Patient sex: M
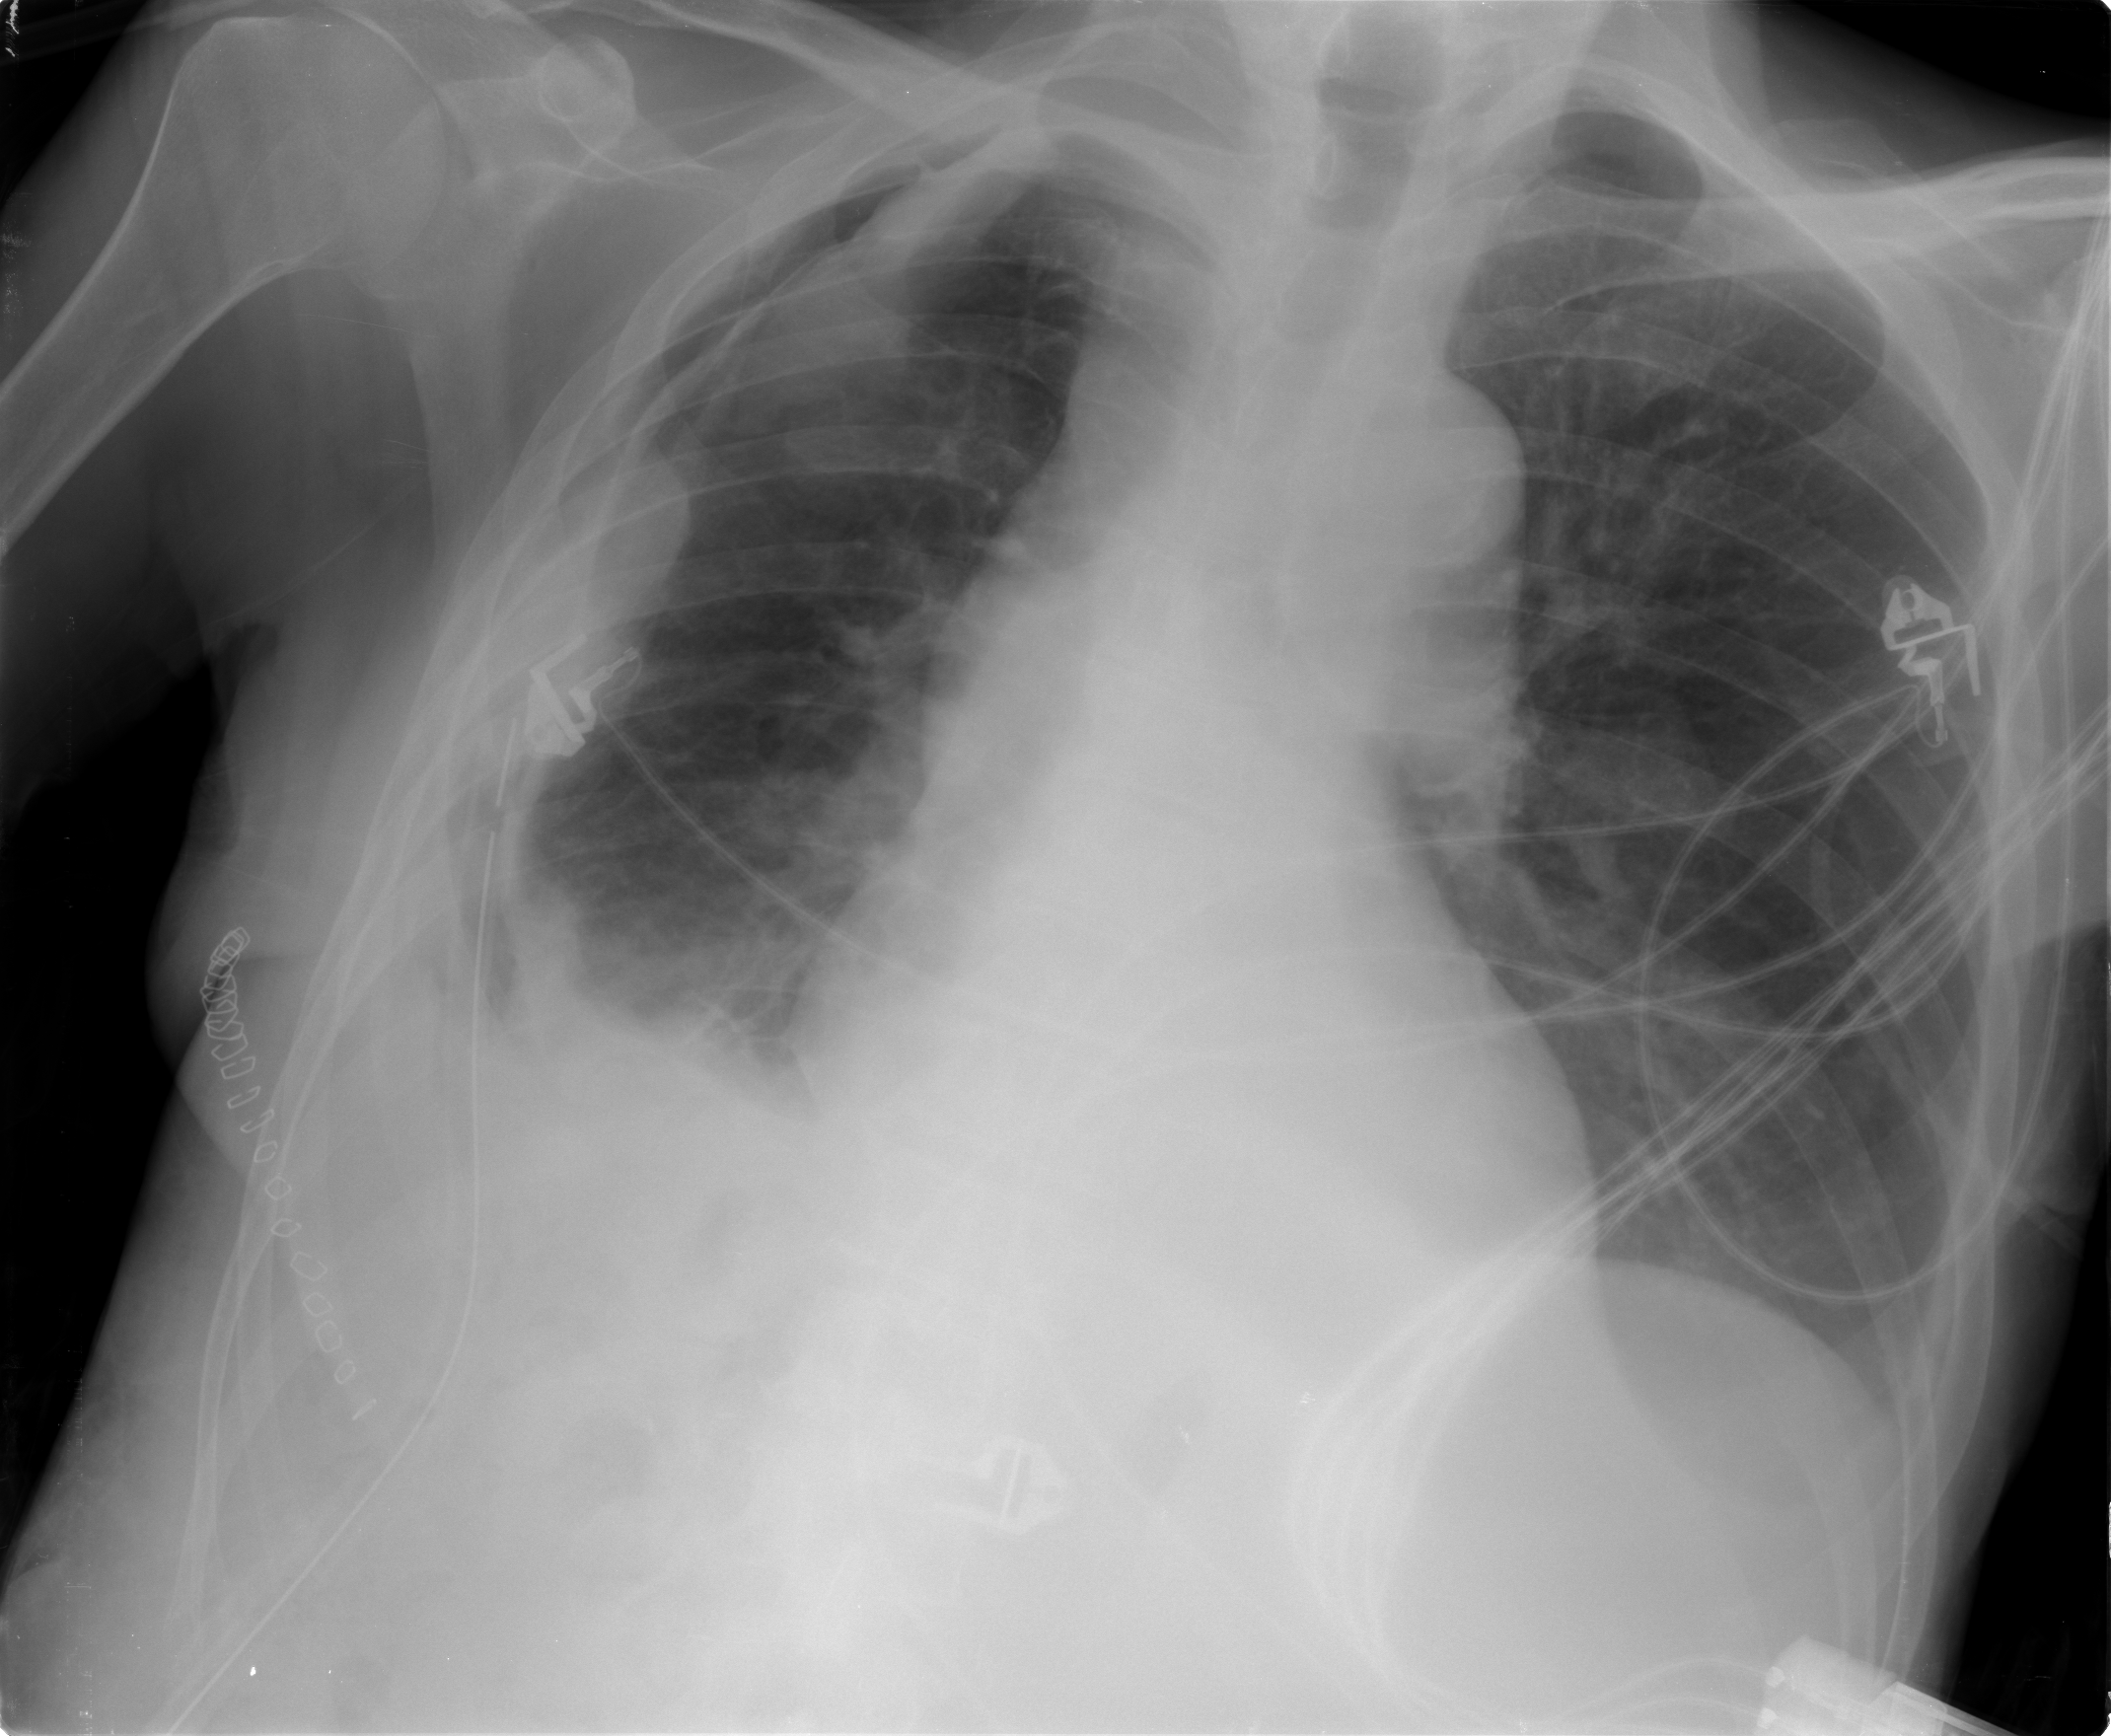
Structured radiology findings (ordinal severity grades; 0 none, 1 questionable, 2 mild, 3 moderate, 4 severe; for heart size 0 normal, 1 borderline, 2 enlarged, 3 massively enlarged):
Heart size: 1
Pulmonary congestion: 0
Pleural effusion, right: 2
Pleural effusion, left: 1
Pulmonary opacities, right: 1
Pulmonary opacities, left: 0
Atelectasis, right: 3
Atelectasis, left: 2